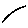
Label: line